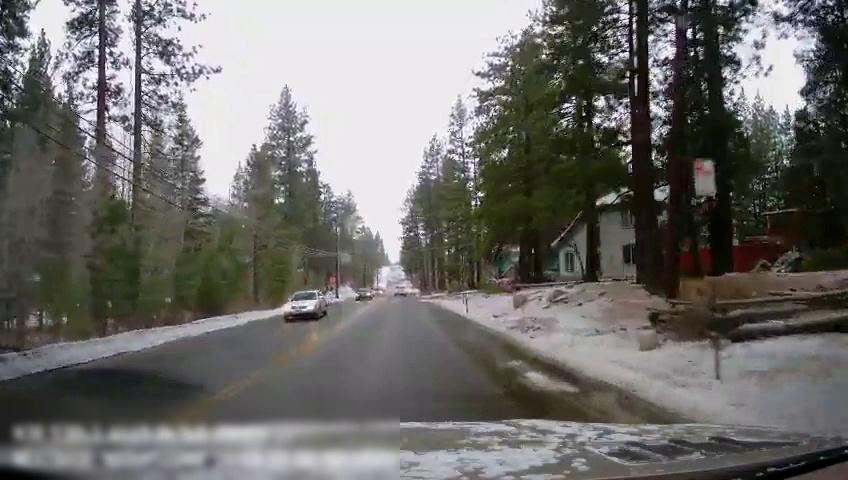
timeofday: Day
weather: Snowy
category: Drivable Space
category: Vehicles | Car
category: Vehicles | Car